Question: So on the slides from a lecture from my university they try their best to explain the algorithm that matches a tree with n vertices to one of the n^(n-2) possible words. Here's the description they give:
'''
(1) i <- 1.
(2) Among all leaves of the current tree let j be the least
one (i.e., its name is the least integer). Eliminate j and its
incident edge e from the tree. The ith letter of the word is
the other endpoint of e.
(3) If i = n - 2, stop.
(4) Increment i and go to step 2.
'''
Then they give an example where the following tree:

yields the word 4164.
Could someone please explain in a different way how this algorithm works? I'm guessing it's pretty simple and straightforward but I don't get their explanation. Thanks
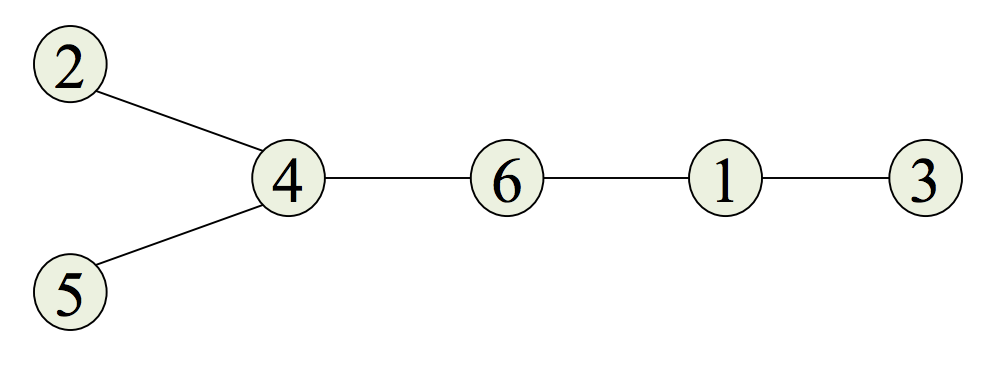
Answer: Let's say I re-write their algorithm as more code-like pseudocode:
'''
for i from 1 to n - 2:
j = min(leaves(T))
word[i] = other(edge(j), j)
remove(T, j)
'''
where 'other(edge, vertex)' gives the other end of an edge, and 'leaves(tree)' gives the leaves of the tree, finally 'remove(tree, vertex)' removes the vertex and any edges incident to it.
Then consider this table:
'''
i |1|2|3|4
j |2|3|1|5
word(i)|4|1|6|4
'''
Note that the tree ('T') is altered at each step by removing the vertex 'j' and then you use the other end of the edge in the word.